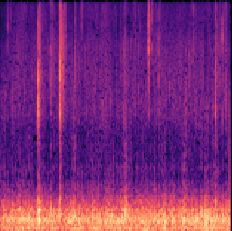
Sound class: Fire crackling